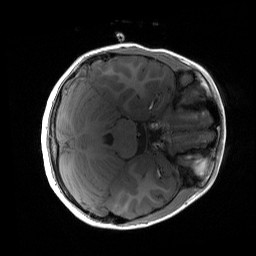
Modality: T1w
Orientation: axial
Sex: female
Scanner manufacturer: siemens
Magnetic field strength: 3 T
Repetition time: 1.9 s
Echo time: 0.00243 s